Для исследования свойств газа был разработан специальный прибор — «электроманометр». Он состоит из слабо электропроводной U-образной трубки, заполненной ртутью (см. рисунок).  Манометр включен в цепь с амперметром $А$ и батареей с ЭДС $\mathscr{E}=12~В$ и малым внутренним сопротивлением. Электрическое сопротивление $R$ такого манометра пропорционально разности давлений $p$ в его коленах: $R=k p$. На экспериментальном графике (см. рисунок ниже) изображен производимый над газом процесс $K L M N O P Q$ в координатах: работа $A$, совершаемая поршнем, — сила тока $I$, показываемая амперметром.
Найдите объем $V_{Q}$, занимаемый газом к концу эксперимента (в точке $Q$). Начальный объем газа $V_{k}=1~л$, коэффициент $k=3 \cdot 10^{-3}~Ом/Па$. Объемом манометра и подводящих трубок можно пренебречь.
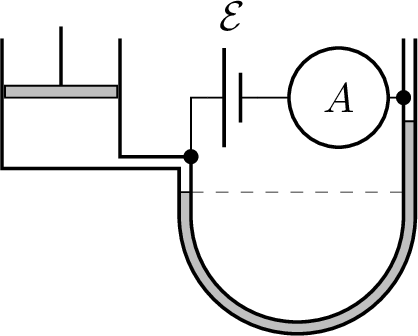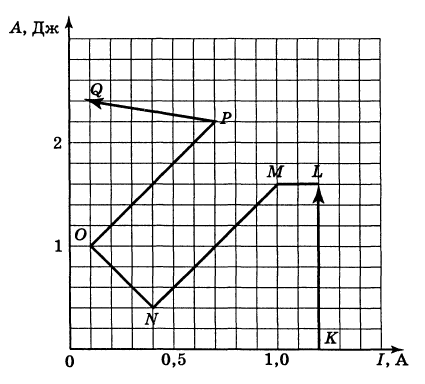
Решение: Для малых изменений объема$$\Delta A=-p \Delta V=-\frac{R \Delta V}{k}=-\frac{\mathscr{E} \Delta V}{I k},$$откуда$$\Delta V=-\frac{I k \Delta A}{\mathscr{E}}.$$Чтобы найти объем $V_{Q}$, определим на графике, приведенном в условии, площадь $S_{л}$ левее ломаной $K L M N O P Q$:$$V_{Q}=V_{x}-\frac{S_{л} k}{\mathscr{E}} \approx 0.533~л.$$
Ответ: $$ V_{Q}=V_{x}-\frac{S_{л} k}{\mathscr{E}} \approx 0.533~л. $$
Темы:
T, Термодинамика, Электричество, Закон Ома, Всероссийские, Работа, Теплота